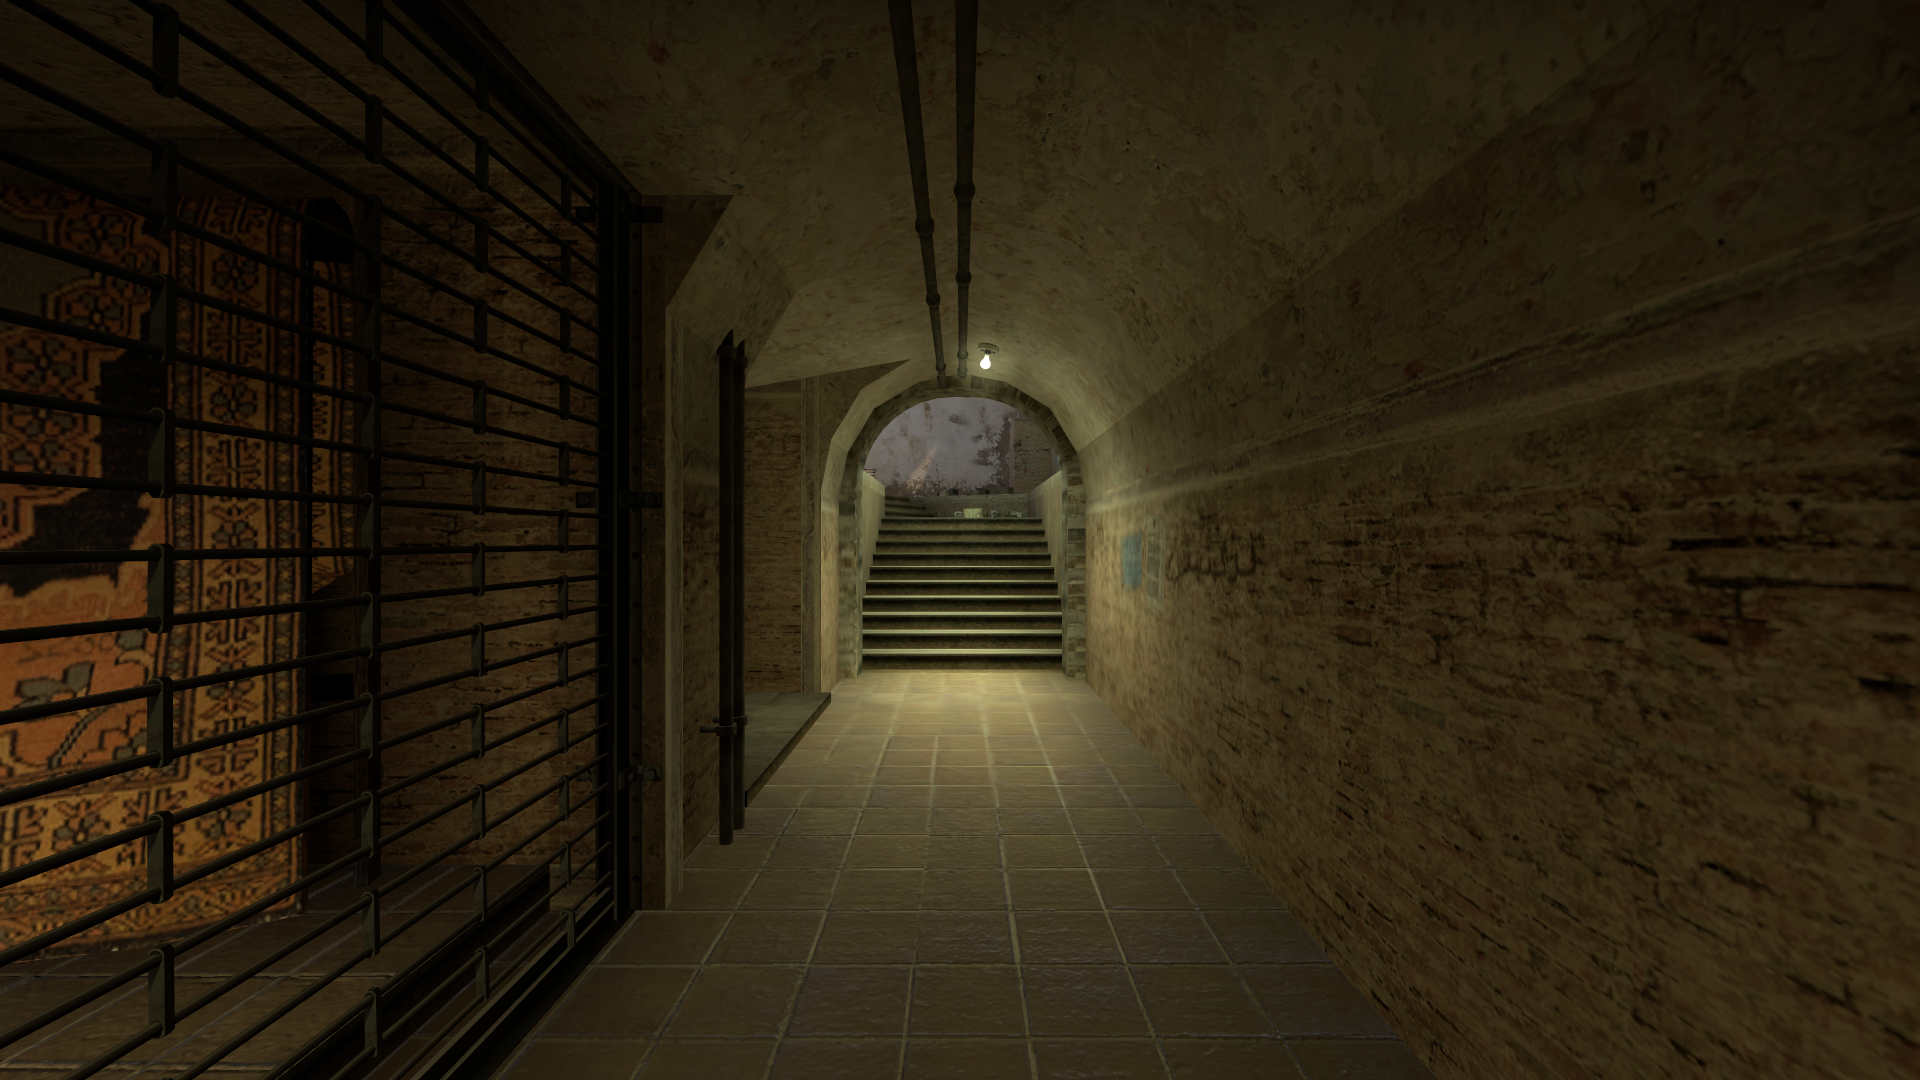
Map: de_mirage